Question: I need to get the coordinates of the database, and with those coordinates a marker is placed in the exact place.

'''
private GoogleMap mMap;
DatabaseReference f_database = FirebaseDatabase.getInstance().getReference().child("users");
@Override
protected void onCreate(Bundle savedInstanceState) {
super.onCreate(savedInstanceState);
setContentView(R.layout.activity_maps_user);
SupportMapFragment mapFragment = (SupportMapFragment) getSupportFragmentManager()
.findFragmentById(R.id.map);
mapFragment.getMapAsync(this);
}
@Override
public void onMapReady(GoogleMap googleMap) {
mMap = googleMap;
f_database.addListenerForSingleValueEvent(new ValueEventListener() {
@Override
public void onDataChange(DataSnapshot dataSnapshot) {
for (DataSnapshot child : dataSnapshot.child("profile").getChildren()) {
String rightLocation = child.child("lat").getValue().toString();
String leftLocation = child.child("lng").getValue().toString();
double location_left = Double.parseDouble(leftLocation);
double location_right = Double.parseDouble(rightLocation);
LatLng cod = new LatLng(location_left, location_right);
googleMap.addMarker(new MarkerOptions().position(cod).title("pedik"));
}
}
@Override
public void onCancelled(DatabaseError databaseError) {
}
});
}}
'''
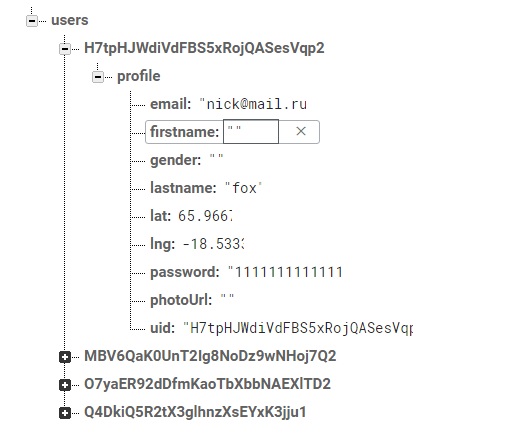
Answer: Edited answer
'''
for (DataSnapshot child : dataSnapshot.getChildren()){
String lat = child.child("profile").child("lat").getValue().toString();
}
'''